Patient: sex M, age 60
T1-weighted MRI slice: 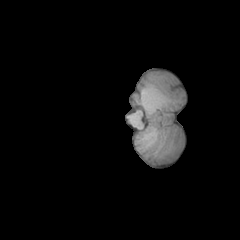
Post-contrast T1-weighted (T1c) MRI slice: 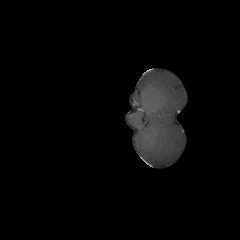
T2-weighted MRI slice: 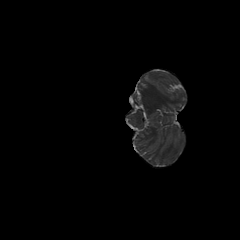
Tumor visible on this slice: no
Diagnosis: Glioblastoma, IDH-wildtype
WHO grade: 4